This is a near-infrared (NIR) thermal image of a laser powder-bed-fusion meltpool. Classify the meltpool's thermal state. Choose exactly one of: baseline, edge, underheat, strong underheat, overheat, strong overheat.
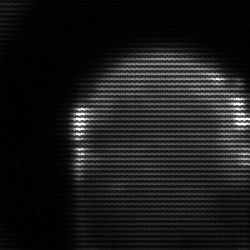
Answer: edge